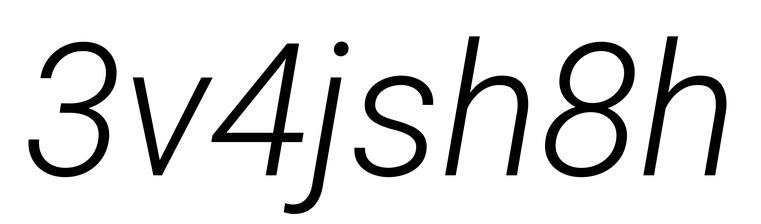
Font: Roboto-Italic_Light_Italic